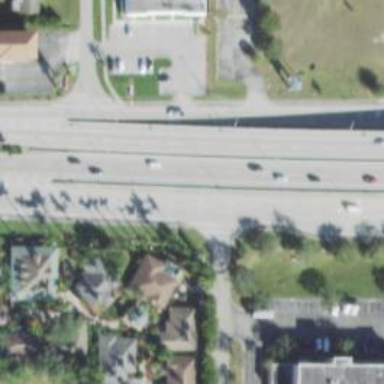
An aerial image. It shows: Trunk link road with asphalt surface.